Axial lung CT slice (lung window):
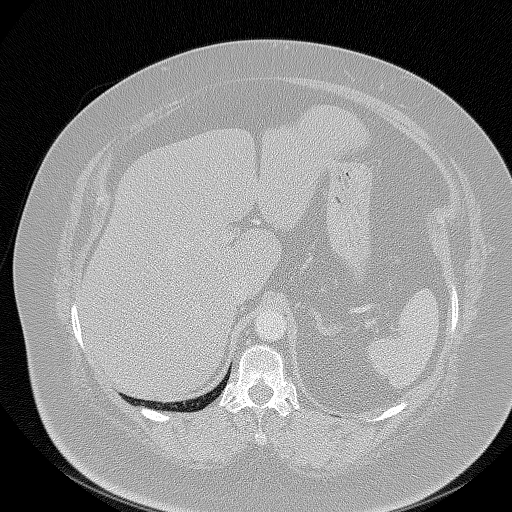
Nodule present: no